Question: I'm developing an Android app and in one screen layout I need to have a gridview with header, but there isn't any header for gridview. So I saw in instagram profile that they use listview like a gridview, but I couldn't find anything about it, so if somebody knows an alternative way to do this kind of thing, I would appreciate.
I want something like this:

Thanks in advance
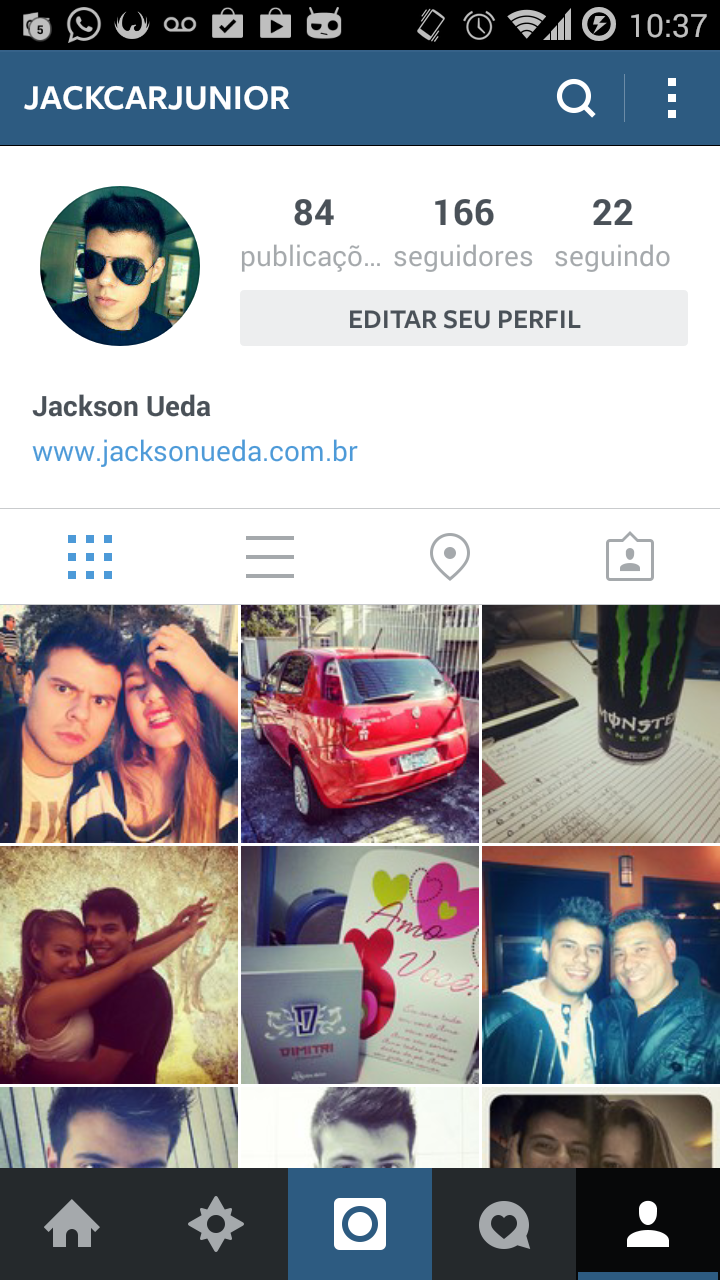
Answer: I actually found a solution, it's make a list with an adapter with multiple items, so we can make a "gridview" with a list.
Hope this help somebody in the future.
In the link bellow you can download from git
<URL>